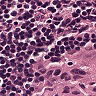
Metastatic tissue present: yes